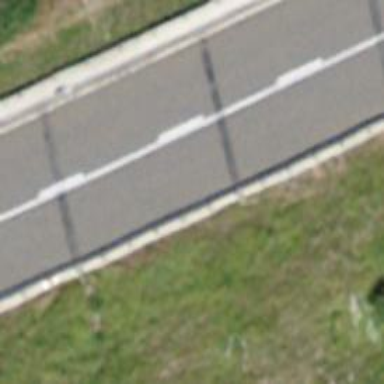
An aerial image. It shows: Primary highway on asphalt bridge.